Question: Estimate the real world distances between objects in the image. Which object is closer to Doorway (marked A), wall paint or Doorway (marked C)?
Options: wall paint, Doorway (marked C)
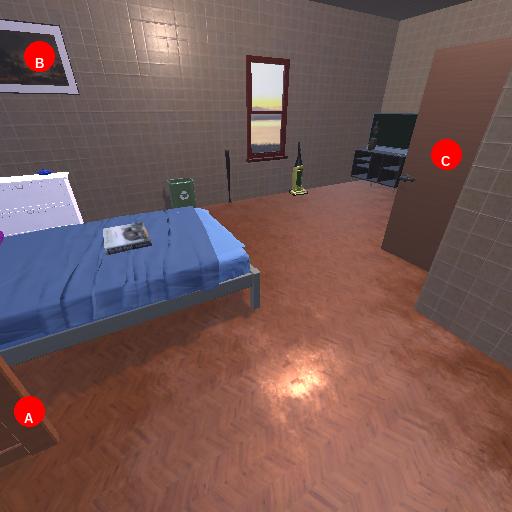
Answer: wall paint